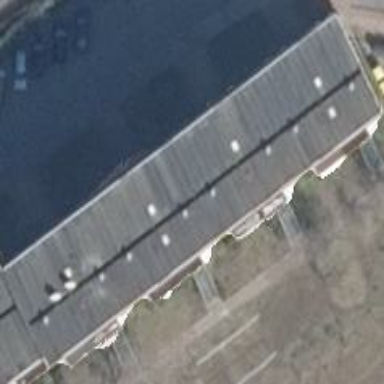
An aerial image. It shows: Residential building with flat black roof.